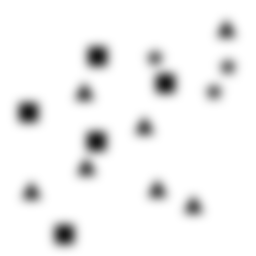
Squares: 5
Triangles: 7
Stars: 3
Total shapes: 15